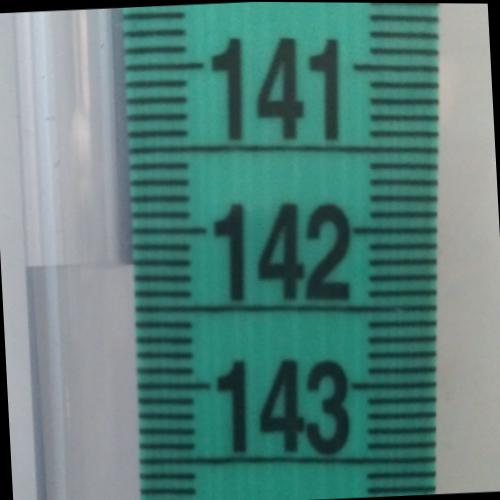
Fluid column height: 142.2 cm